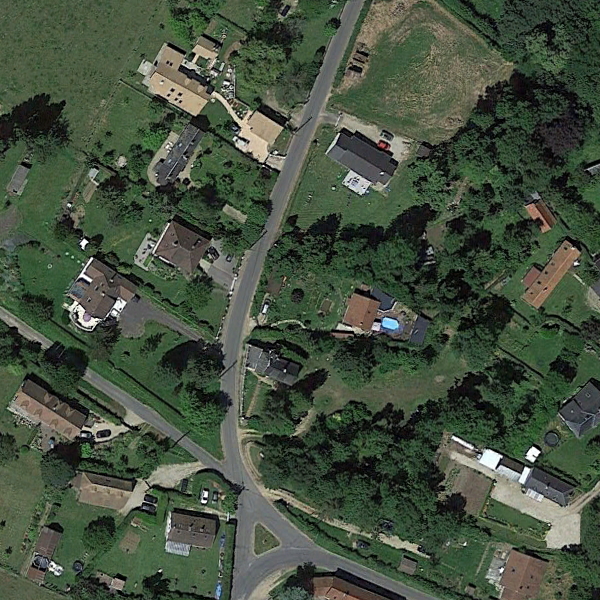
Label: MediumResidential